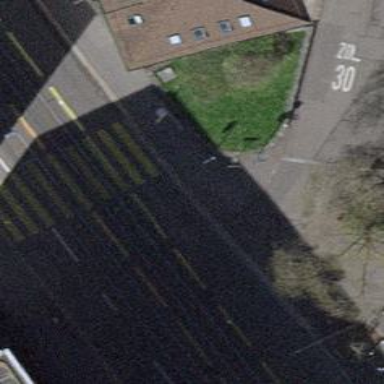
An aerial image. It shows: Kerb barrier.